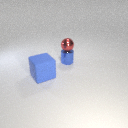
small blue metal cylinder behind large blue rubber cube